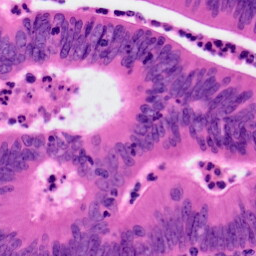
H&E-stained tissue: Colon